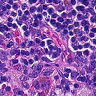
Metastatic tissue present: no